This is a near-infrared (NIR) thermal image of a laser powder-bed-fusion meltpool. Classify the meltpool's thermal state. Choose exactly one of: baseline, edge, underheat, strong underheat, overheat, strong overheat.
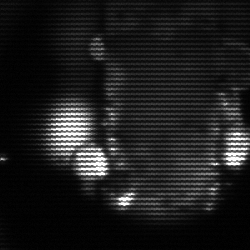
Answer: strong underheat